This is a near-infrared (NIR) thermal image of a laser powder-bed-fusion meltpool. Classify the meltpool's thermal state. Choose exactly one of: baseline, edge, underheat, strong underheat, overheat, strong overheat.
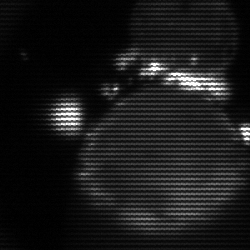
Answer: edge